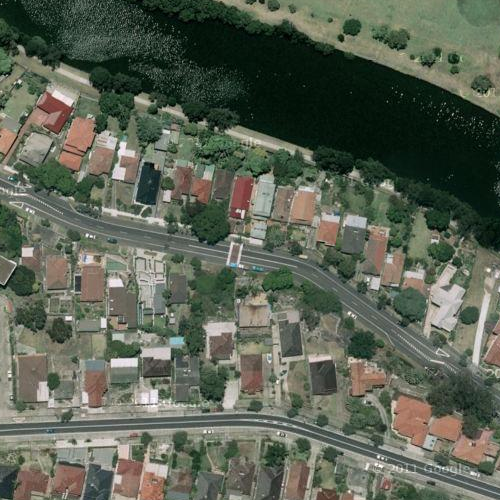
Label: sydney